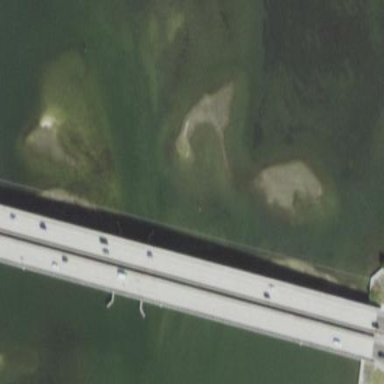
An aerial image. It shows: Man-made bridge.